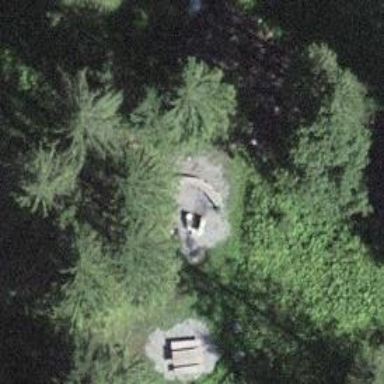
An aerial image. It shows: Picnic site popular for tourists.